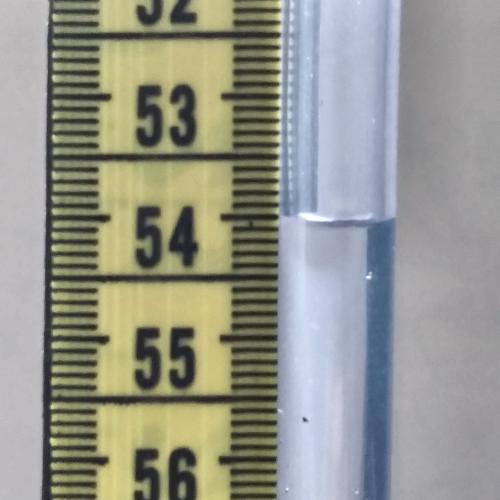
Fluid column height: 54.0 cm